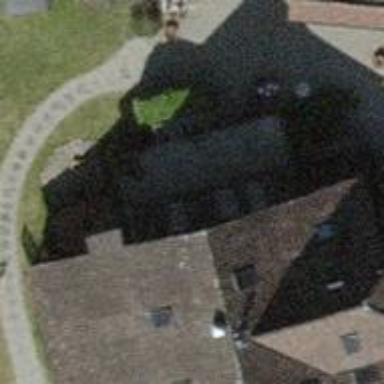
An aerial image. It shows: Semi-detached house.